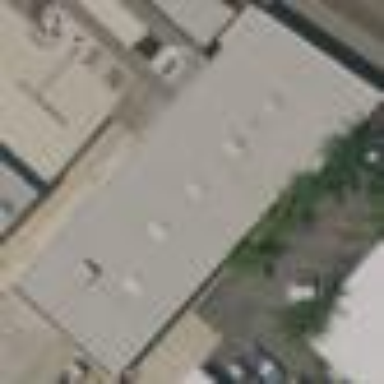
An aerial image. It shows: Industrial building.